Question: I have a datagridview that I would like to automatically grow and shrink horizontally based on the data inside, rather than having the datagrid maintain its static height and show a scroll bar.
The form has a TableLayoutPanel with one column and three rows; the column and rows are set to autosize. The DataGridView is in the second row (as seen in the picture) and has the following relevant properties:
- - - -
Whenever the rows surpass the viewable area, a scroll bar appears, but I'd like the datagridview to grow with the rows. How can I accomplish this?

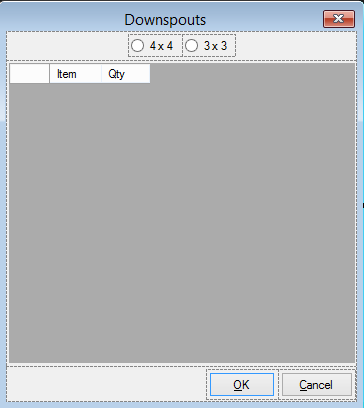
Answer: I solved the issue with the following method that I pass my datagrid as an argument to (there is no non-code solution to handle this scenario).
'''
Public Sub AdjustHeightOfGridBasedOnRows(ByVal dataGrid As DataGridView)
Dim totalRowHeight As Integer = dataGrid.ColumnHeadersHeight
For Each row As DataGridViewRow In dataGrid.Rows
totalRowHeight += row.Height
Next
dataGrid.Height = totalRowHeight
End Sub
'''